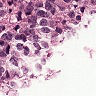
Metastatic tissue present: no